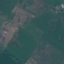
Land use / land cover class: Pasture